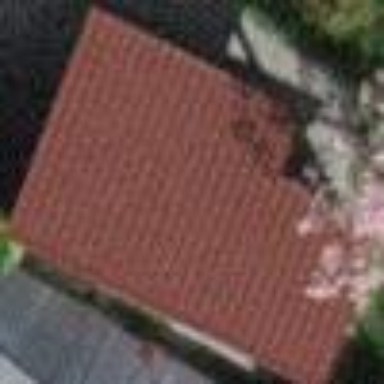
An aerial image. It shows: View of roof of building.